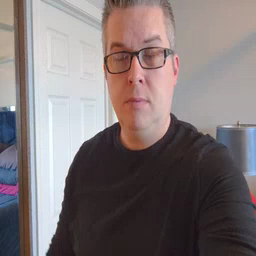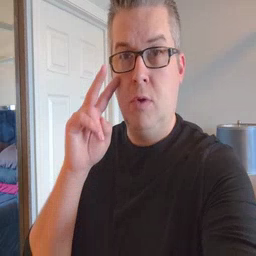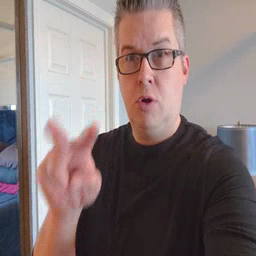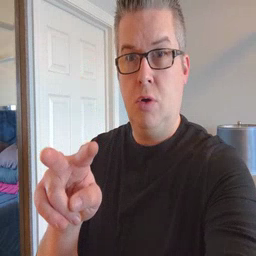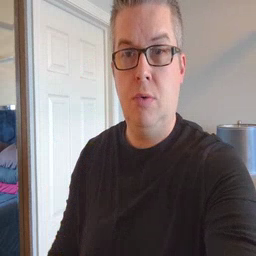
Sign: look